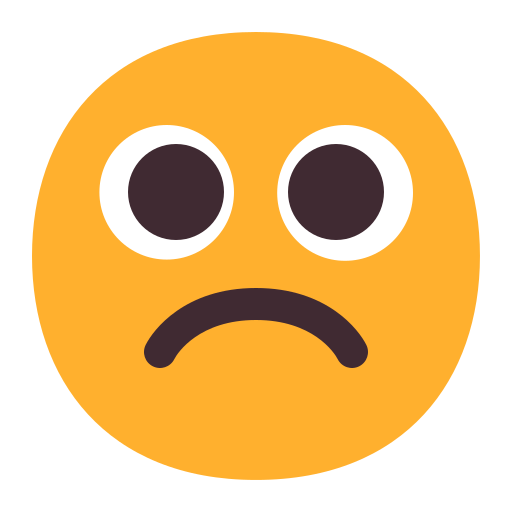
frowning face flat